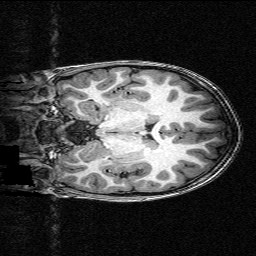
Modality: T1w
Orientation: coronal
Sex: female
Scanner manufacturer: siemens
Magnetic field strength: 3 T
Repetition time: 2.3 s
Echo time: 0.00336 s